Question: I am trying to style input field with radio addon for error message (.help-block). it works fine without <URL>. But with addon, text jump to new line under input field.
it is look like this

HTML
'''
<div class="input-group has-error">
<span class="input-group-addon">
<input type="radio" name="answer" value="a">
</span>
<input type="text" class="form-control" placeholder="Your answer here..." name="a" id="a">
<span class="help-block">The a field is required</span>
</div>
'''
So what should I do that provided by bootstrap 3.
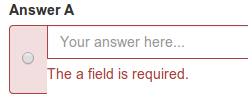
Answer: I was doing it incorrectly.
'''
<div class="form-group has-error">
<label for="a">Answer A</label>
<div class="input-group ">
<span class="input-group-addon">
<input type="radio" name="answer" value="a">
</span>
<input type="text" class="form-control" placeholder="Your answer here..." name="a" id="a">
</div>
<span class="help-block">The a field is required.</span>
</div>
'''